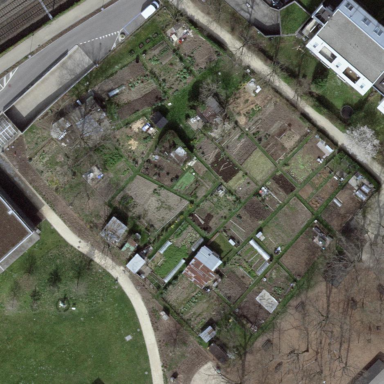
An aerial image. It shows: Allotments area.